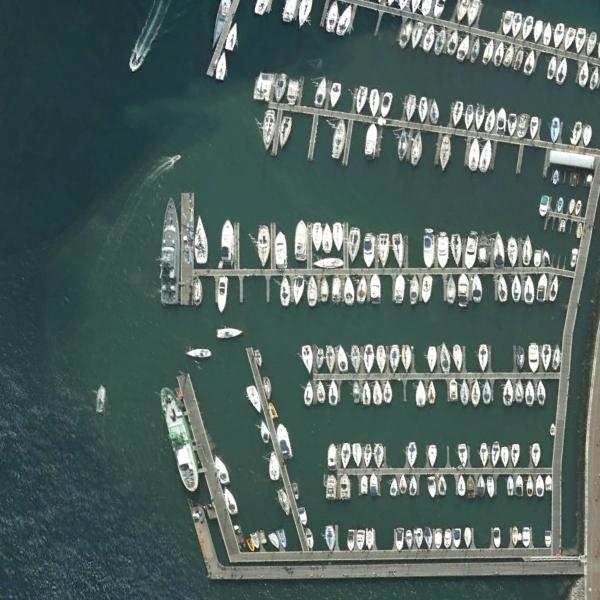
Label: Port